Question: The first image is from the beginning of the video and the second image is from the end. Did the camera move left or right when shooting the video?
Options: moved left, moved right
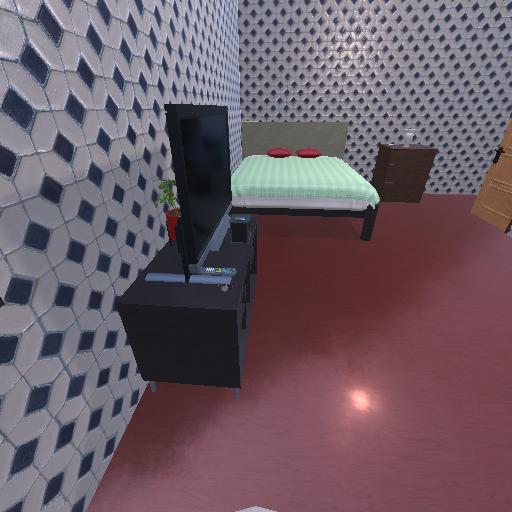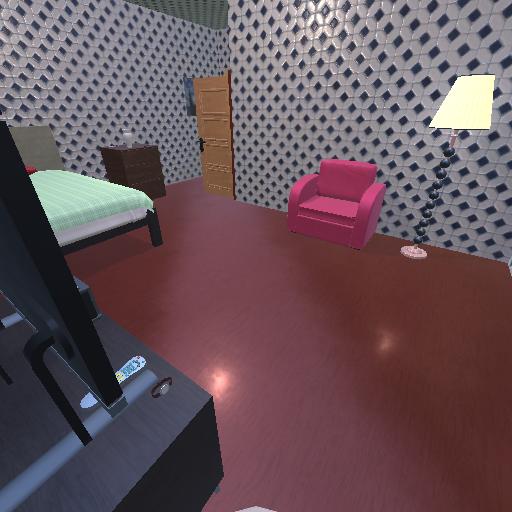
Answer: moved left